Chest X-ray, AP view. Patient: 57 years old, sex F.
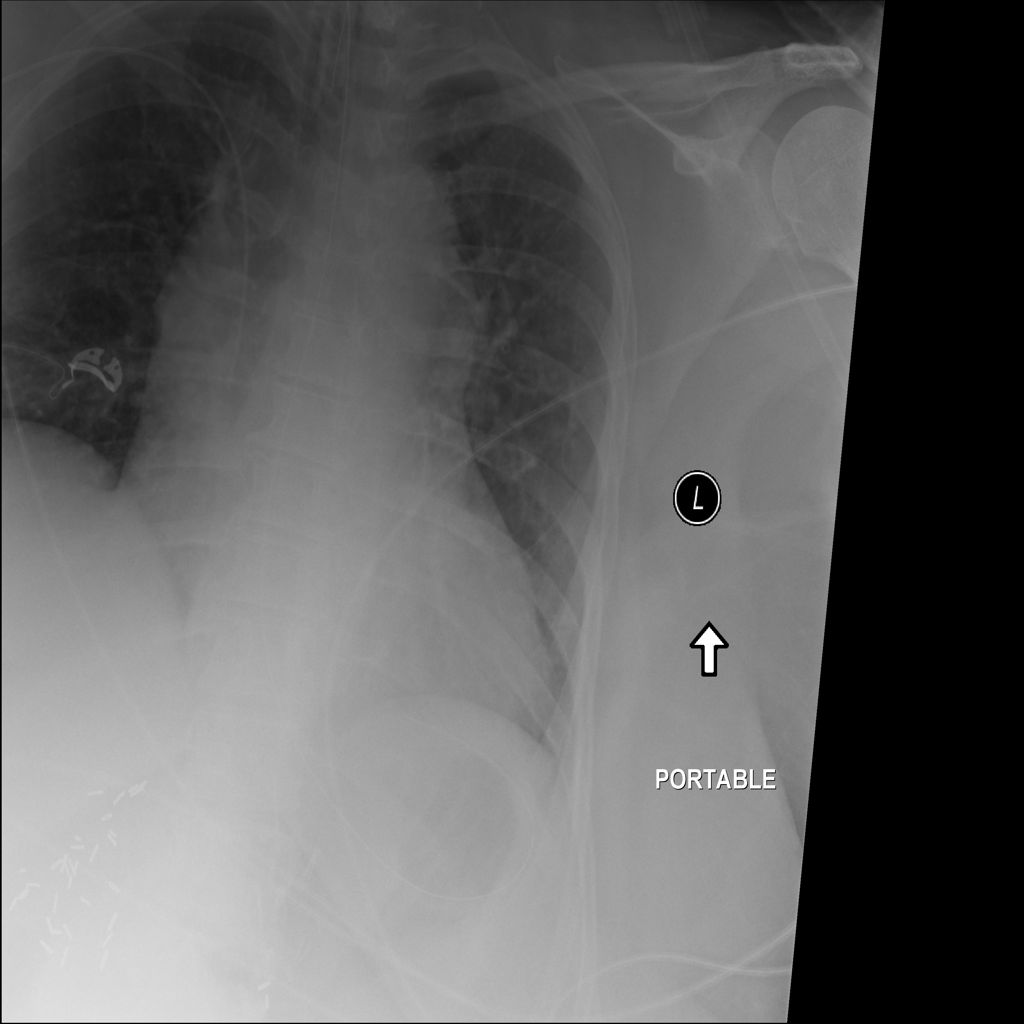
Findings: No Finding